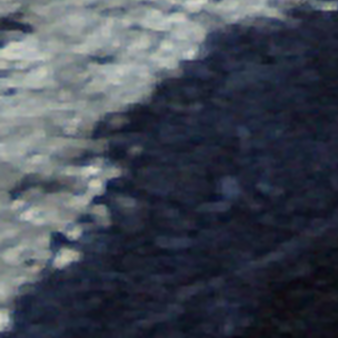
Label: other